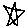
Label: star